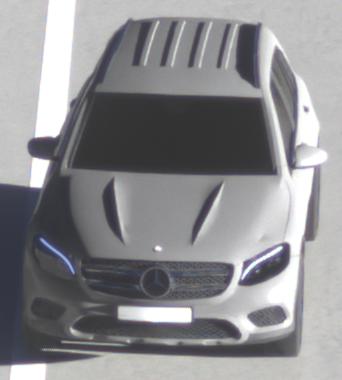
Make: Mercedes-Benz
Model: GLC 250
Detailed model: GLC (253)
Model produced from: 2015/09
Model produced until: 2018/05
Doors: 5
Color: gray
Road condition: wet road
Daytime: sunrise or sunset
Contrast: high contrast